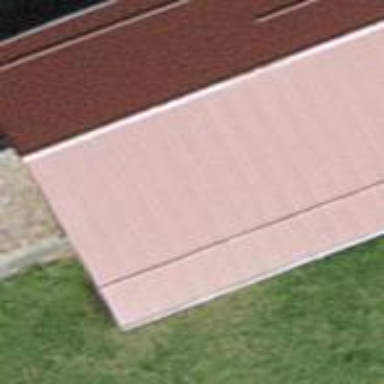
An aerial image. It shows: Building with tile roof.